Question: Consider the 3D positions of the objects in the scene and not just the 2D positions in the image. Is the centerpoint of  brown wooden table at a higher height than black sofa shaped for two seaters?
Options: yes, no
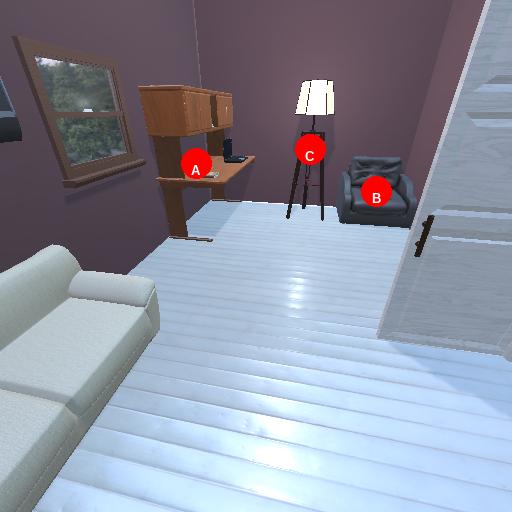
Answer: yes